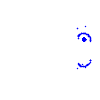
Particle: pion